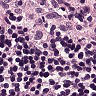
Metastatic tissue present: no